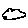
Label: cloud